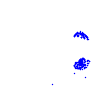
Particle: proton